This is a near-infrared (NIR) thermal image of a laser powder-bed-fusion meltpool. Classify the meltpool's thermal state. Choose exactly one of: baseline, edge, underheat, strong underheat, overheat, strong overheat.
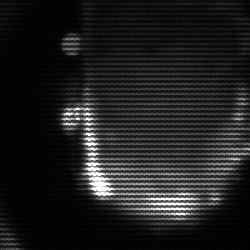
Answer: baseline